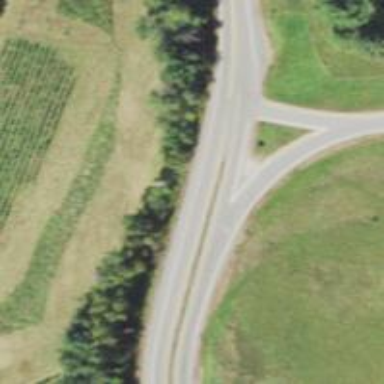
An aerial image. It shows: Primary highway.